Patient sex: M
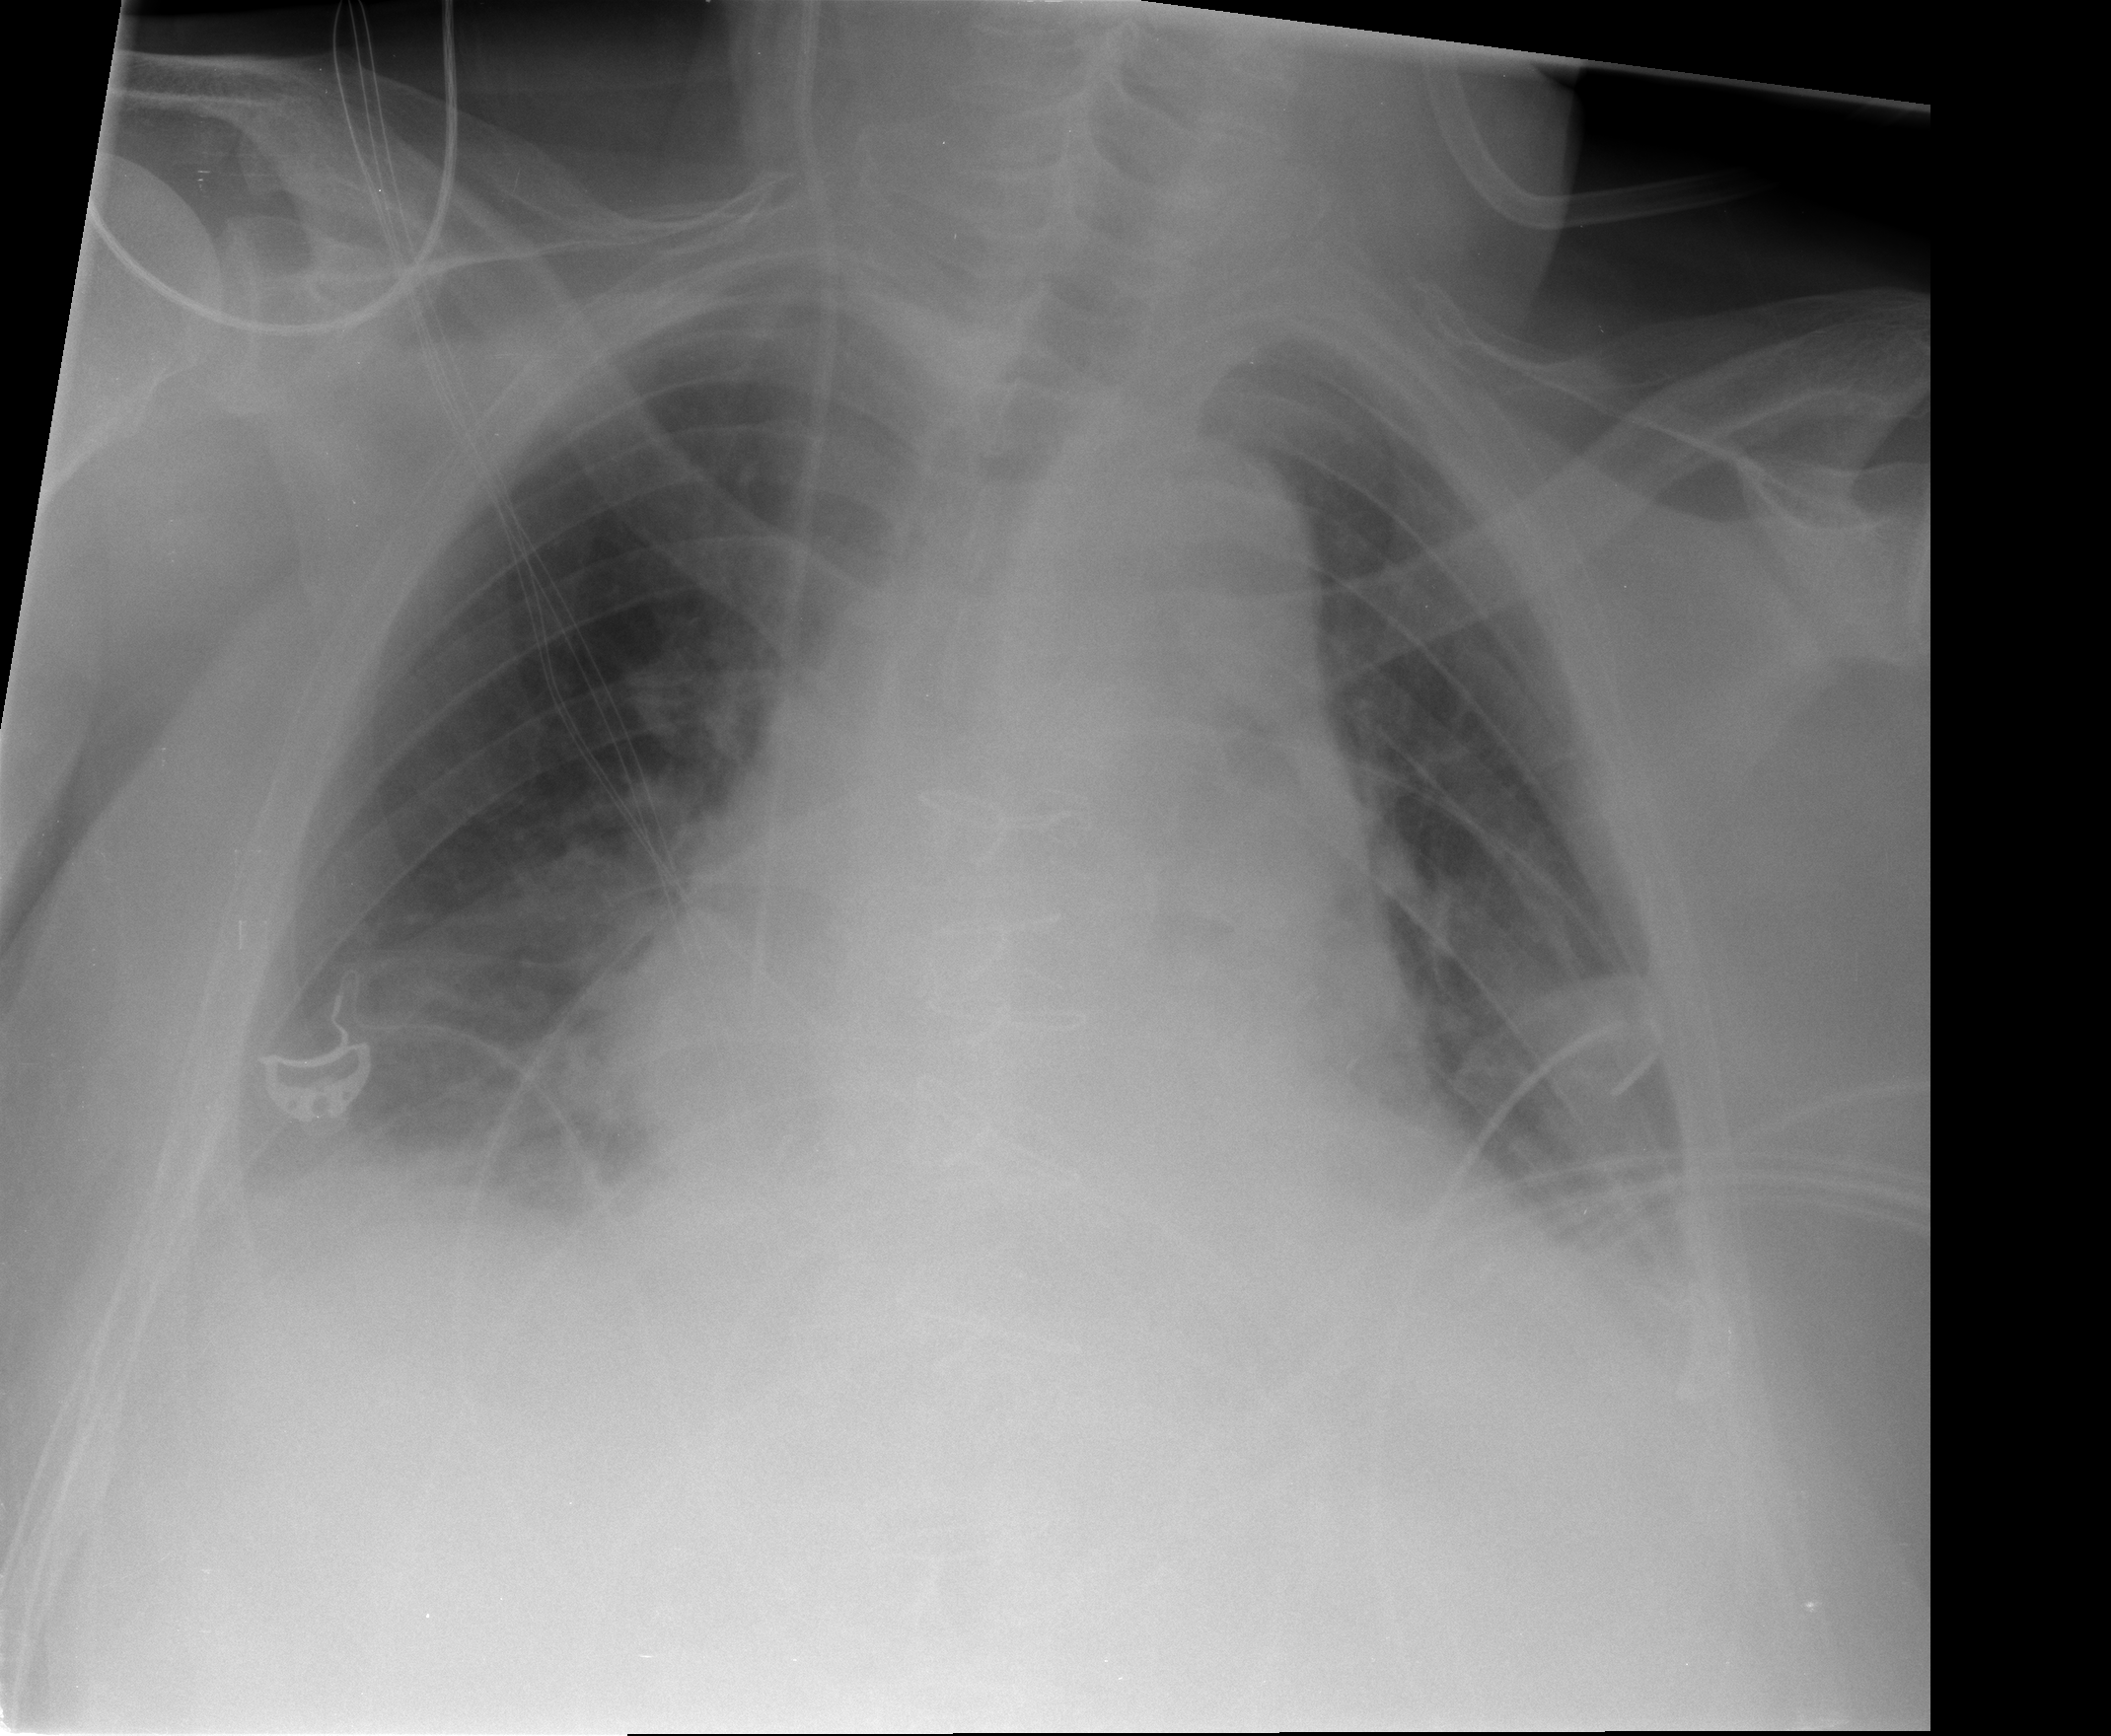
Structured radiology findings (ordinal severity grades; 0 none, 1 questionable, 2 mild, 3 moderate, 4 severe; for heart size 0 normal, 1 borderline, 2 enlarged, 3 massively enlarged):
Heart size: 2
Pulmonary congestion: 0
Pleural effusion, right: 1
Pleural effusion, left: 2
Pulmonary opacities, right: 0
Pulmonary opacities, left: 0
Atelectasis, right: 1
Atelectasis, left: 2